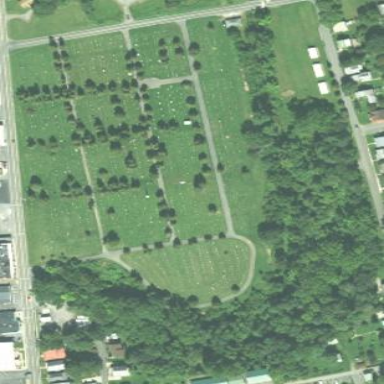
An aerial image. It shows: Cemetery.